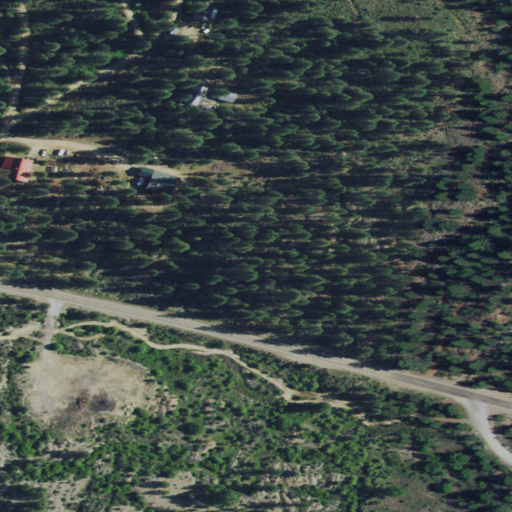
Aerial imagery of valley in Idaho named Thomas Gulch containing shrub, evergreen forest, open development, low intensity development, and medium intensity development